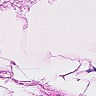
Metastatic tissue present: no